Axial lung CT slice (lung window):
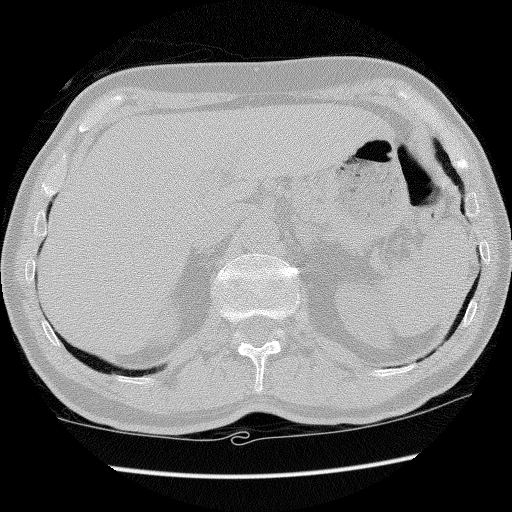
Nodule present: no